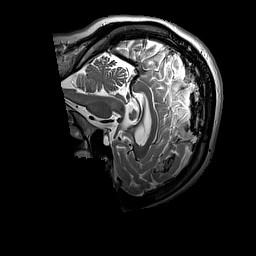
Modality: T2w
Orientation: sagittal
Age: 38
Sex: female
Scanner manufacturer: siemens
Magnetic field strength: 3 T
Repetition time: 3.2 s
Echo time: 0.212 s